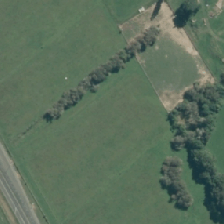
Land cover: high_producing_grassland